Question: When I am trying to deploy the BlackBerry Application's .cod file in to real device 9300 curve, it is showing me following error message.

What could be the reason for this ?
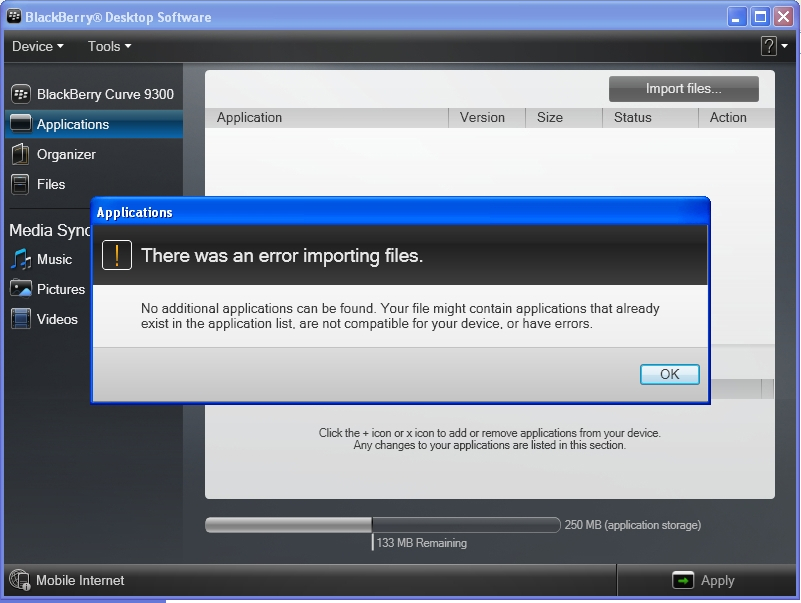
Answer: Check your alx file on directives which control target device OS version.
This error occurs when device operating system is older than SDK you have used to compile the application. I.e you have device with OS 5.0 and are trying to install app compiled with SDK 6.0
Device OS version must be equal or bigger than SDK version you have used to compile the application.